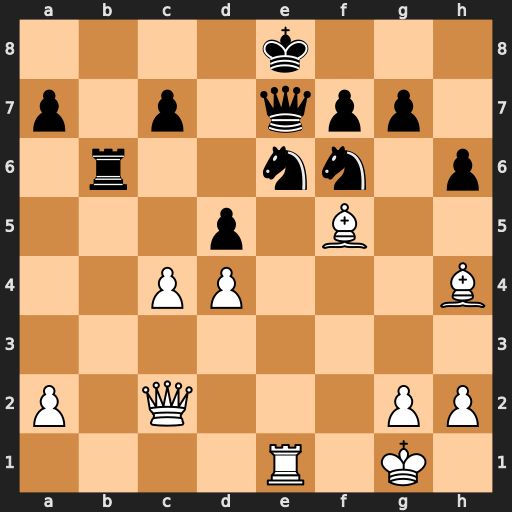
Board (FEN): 4k3/p1p1qpp1/1r2nn1p/3p1B2/2PP3B/8/P1Q3PP/4R1K1
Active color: w
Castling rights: -
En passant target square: -
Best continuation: cxd5 g5 dxe6